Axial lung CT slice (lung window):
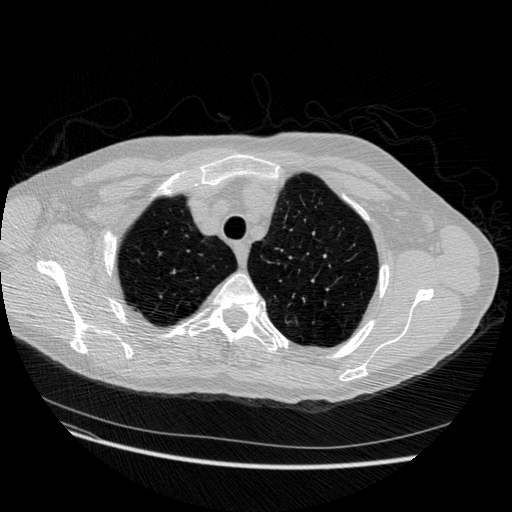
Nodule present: no